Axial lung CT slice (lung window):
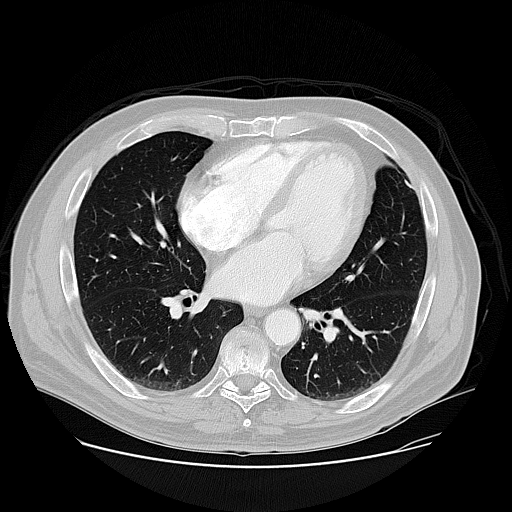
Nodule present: no